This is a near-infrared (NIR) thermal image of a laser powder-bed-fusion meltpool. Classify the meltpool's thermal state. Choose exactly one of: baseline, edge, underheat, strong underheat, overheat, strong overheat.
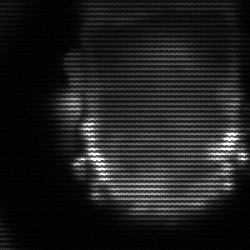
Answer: baseline